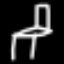
Label: chair